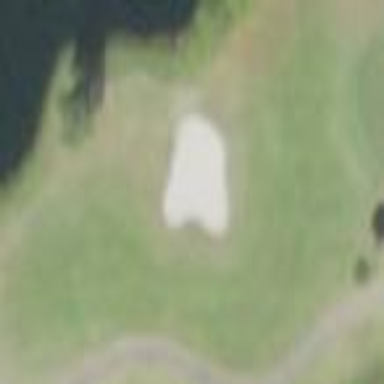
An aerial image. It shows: Golf fairway in the image.